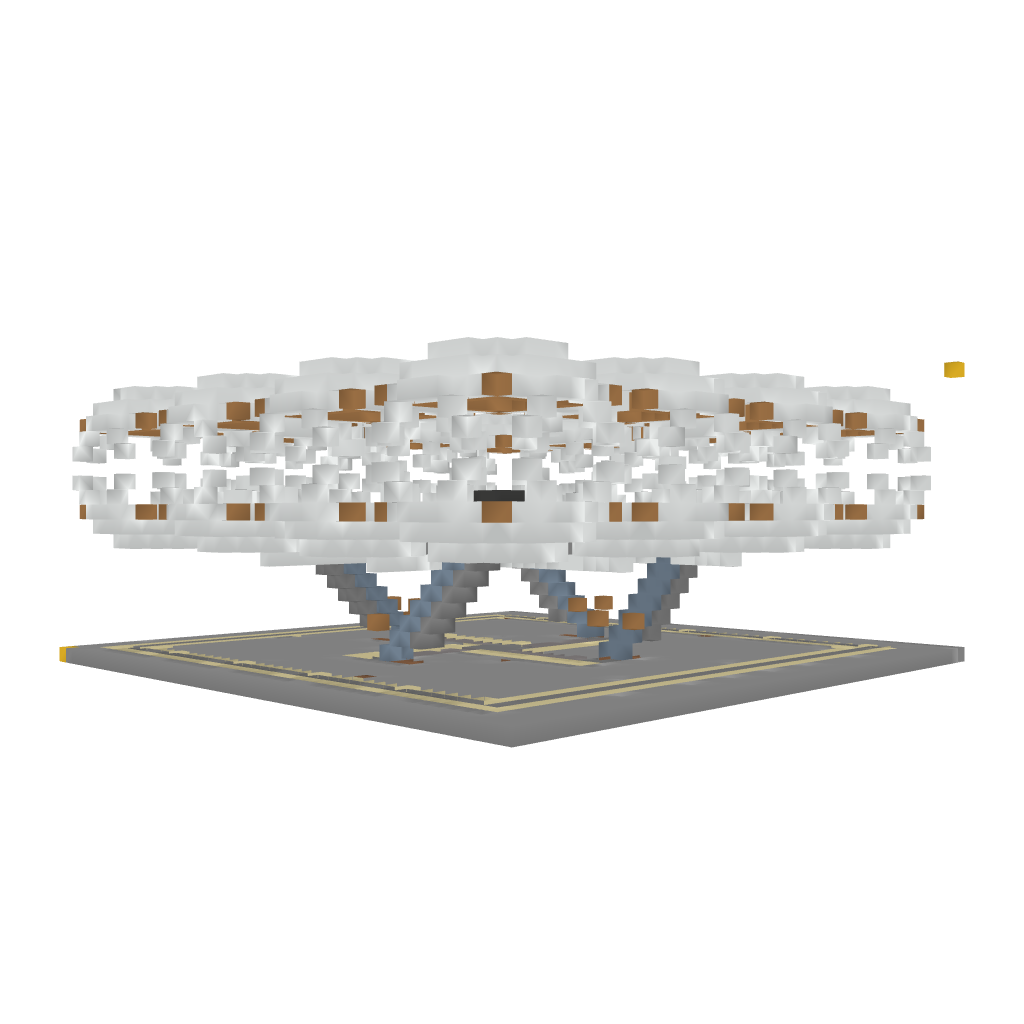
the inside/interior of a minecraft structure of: Golf Ball House